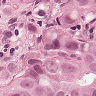
Metastatic tissue present: yes